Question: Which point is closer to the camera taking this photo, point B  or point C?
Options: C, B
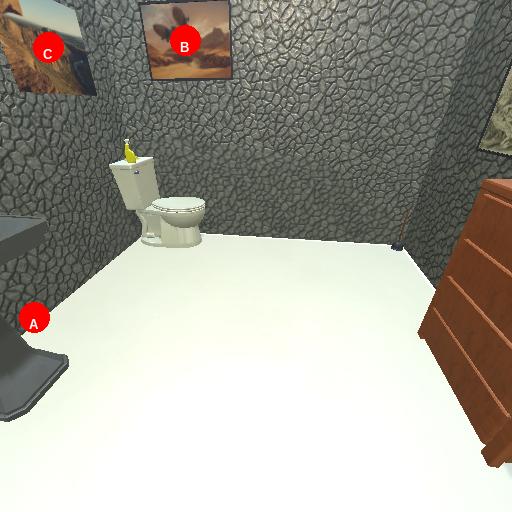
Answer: C